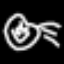
Label: squiggle